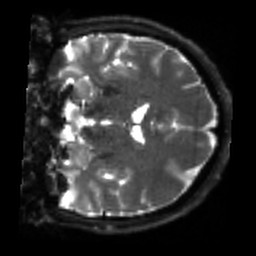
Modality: sbref
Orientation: coronal
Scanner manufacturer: siemens
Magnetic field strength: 3 T
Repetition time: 4 s
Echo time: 0.0594 s